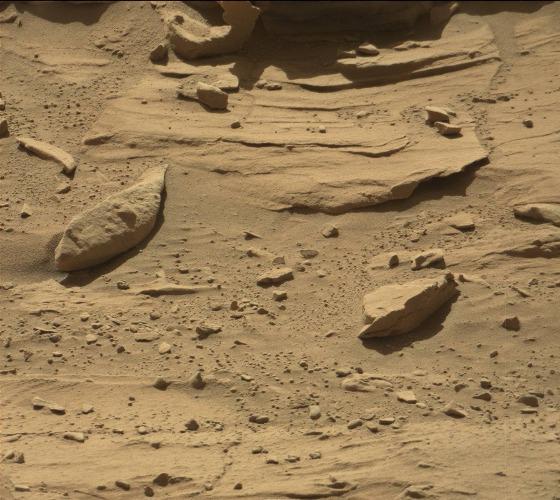
Terrain classes present: Bedrock, Gravel / Sand / Soil, Rock, Shadow